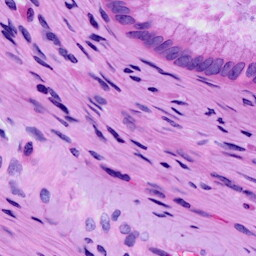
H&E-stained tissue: Cervix